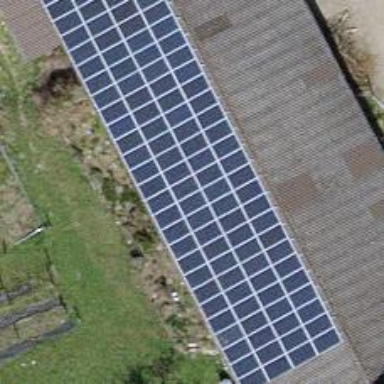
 consisting of solar photovoltaic panels."